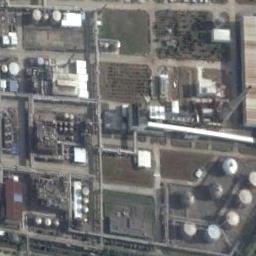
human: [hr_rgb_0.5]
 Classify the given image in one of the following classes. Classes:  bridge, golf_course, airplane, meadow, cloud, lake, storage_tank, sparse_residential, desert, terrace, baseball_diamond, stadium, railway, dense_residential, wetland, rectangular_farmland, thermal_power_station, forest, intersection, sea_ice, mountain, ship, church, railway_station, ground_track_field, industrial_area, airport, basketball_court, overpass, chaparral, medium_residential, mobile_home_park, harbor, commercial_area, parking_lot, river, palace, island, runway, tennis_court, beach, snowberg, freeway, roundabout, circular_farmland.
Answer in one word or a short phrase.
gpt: storage_tank